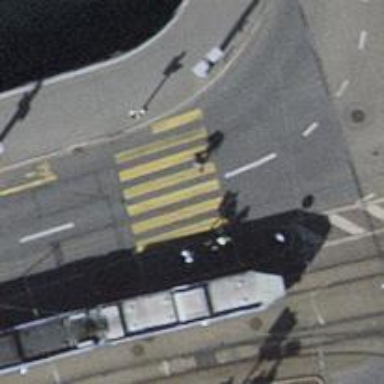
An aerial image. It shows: Kerb barrier.